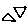
Label: triangle